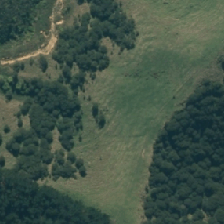
Land cover: high_producing_grassland